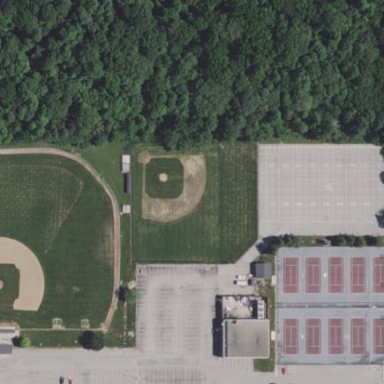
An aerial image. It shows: Baseball pitch for leisure land activities.